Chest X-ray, PA view. Patient: 31 years old, sex M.
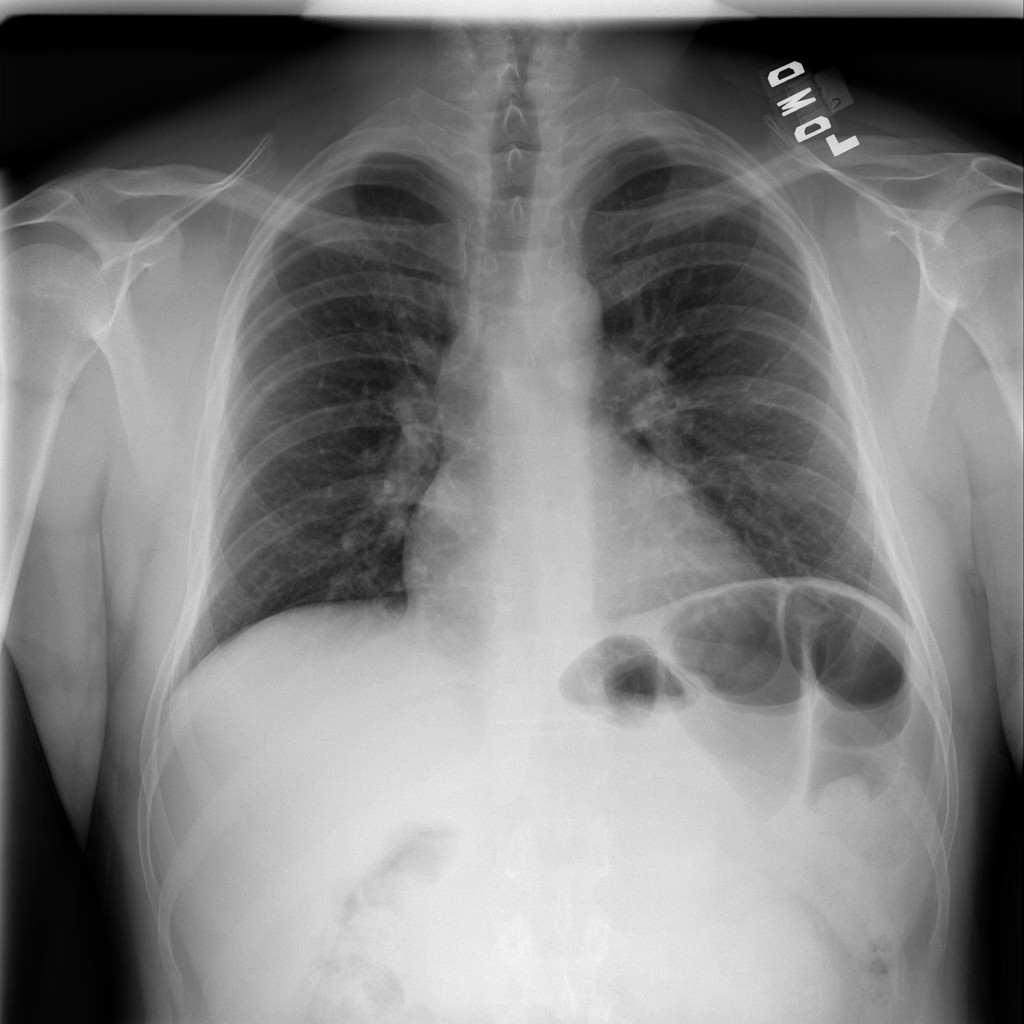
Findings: No Finding